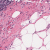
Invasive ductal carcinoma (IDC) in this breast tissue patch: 1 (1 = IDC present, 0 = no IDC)